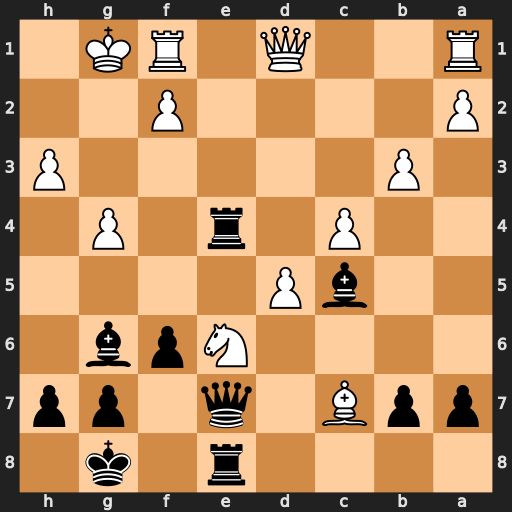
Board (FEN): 4r1k1/ppB1q1pp/4Npb1/2bP4/2P1r1P1/1P5P/P4P2/R2Q1RK1
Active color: b
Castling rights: -
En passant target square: -
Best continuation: Rxe6 dxe6 Qxc7